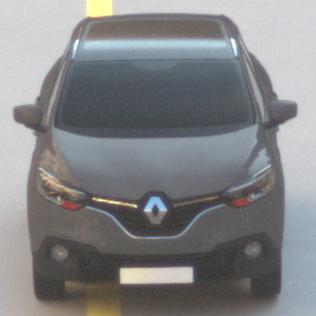
Make: Renault
Model: Kadjar ENERGY TCe 130
Detailed model: Kadjar
Model produced from: 2015/05
Model produced until: 2018/08
Doors: 5
Color: gray
Road condition: dry road
Daytime: morning or afternoon
Contrast: low contrast